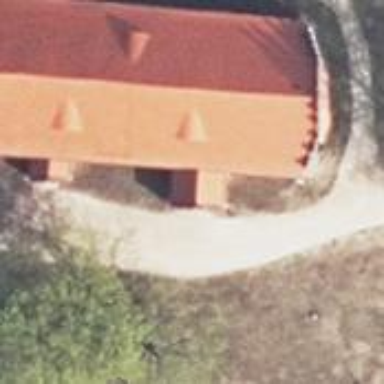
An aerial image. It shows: Beautiful church building.